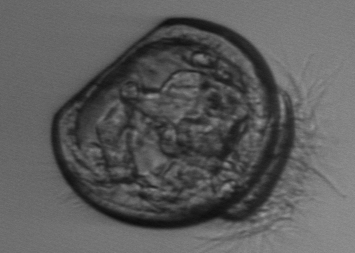
Label: shellfish_larvae